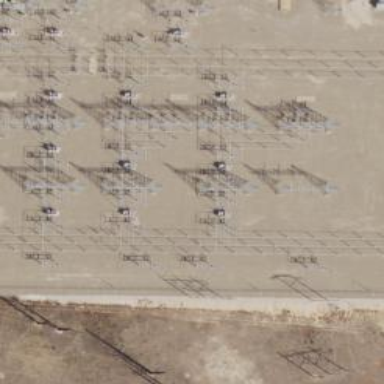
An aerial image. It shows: Switch for power supply.